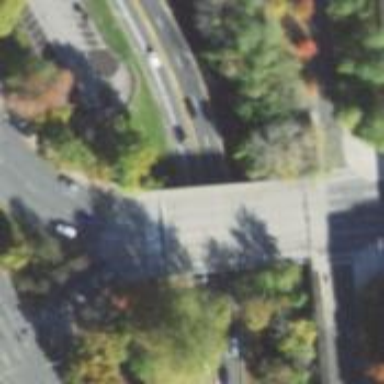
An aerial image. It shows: Secondary link road crossing over bridge.